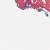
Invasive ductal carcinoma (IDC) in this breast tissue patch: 0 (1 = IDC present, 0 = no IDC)